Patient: sex M, age 64
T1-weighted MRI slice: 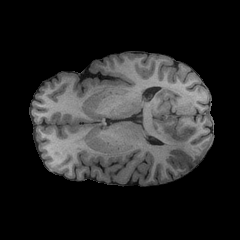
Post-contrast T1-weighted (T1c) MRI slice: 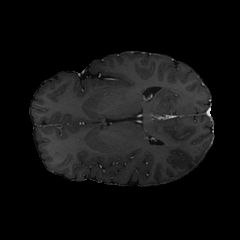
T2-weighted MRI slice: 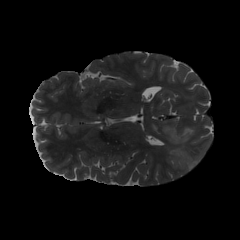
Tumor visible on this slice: yes
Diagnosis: Glioblastoma, IDH-wildtype
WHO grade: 4